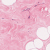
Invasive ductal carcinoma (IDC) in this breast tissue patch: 0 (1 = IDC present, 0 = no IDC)